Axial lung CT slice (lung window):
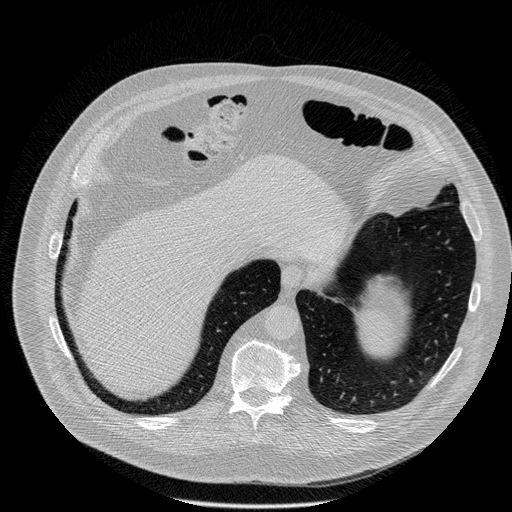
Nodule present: no